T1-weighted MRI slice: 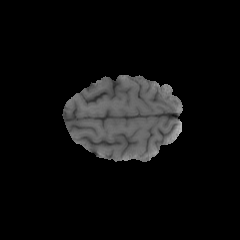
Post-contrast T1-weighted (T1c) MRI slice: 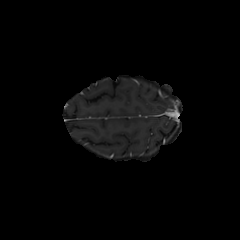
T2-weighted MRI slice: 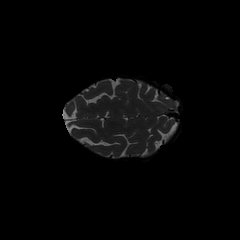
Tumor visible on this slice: no